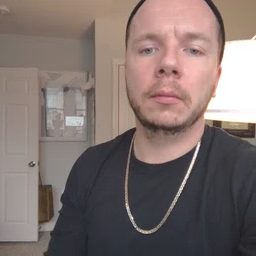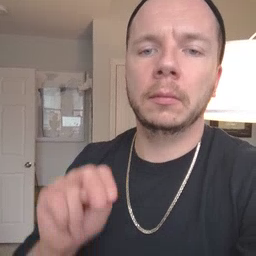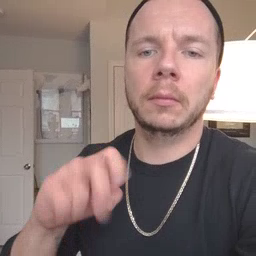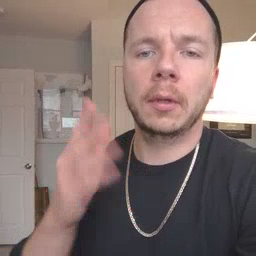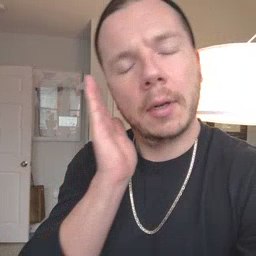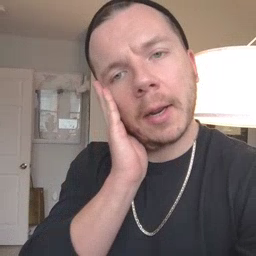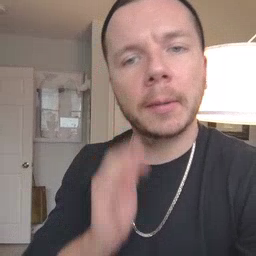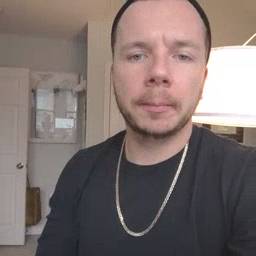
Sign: nap